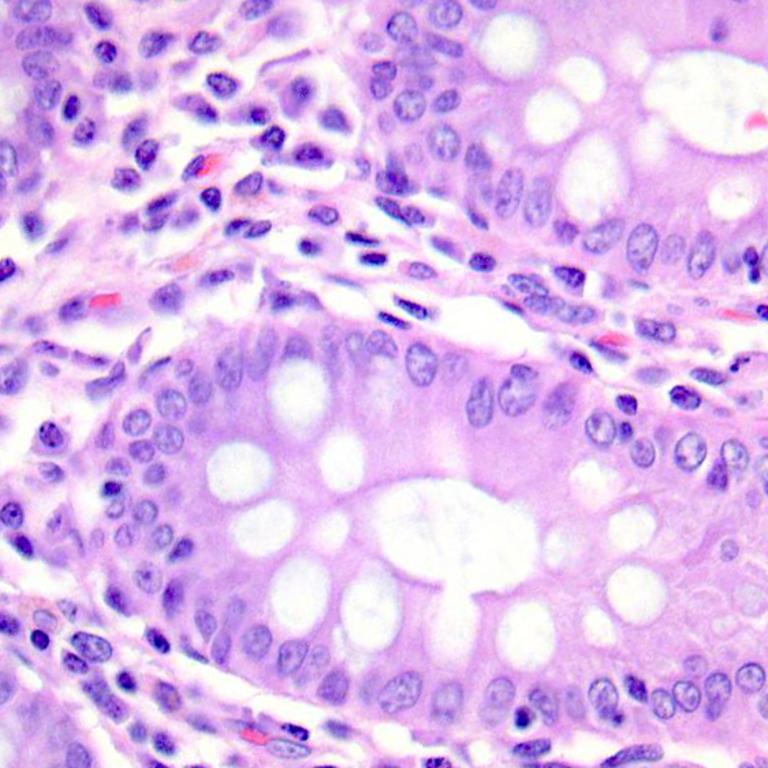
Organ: colon
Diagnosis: benign